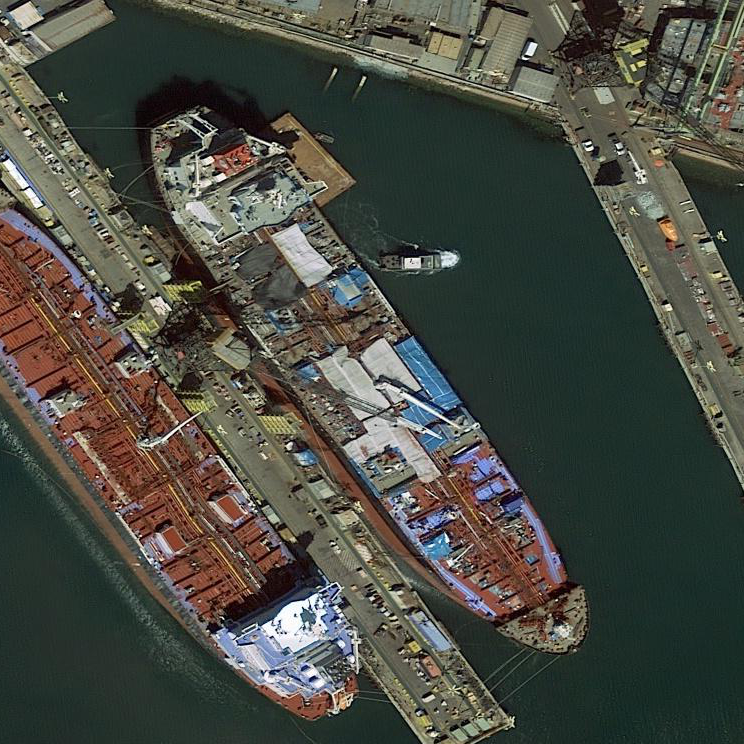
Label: civil